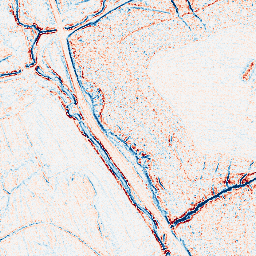
Category: edge_preserving
Decomposition family: bilateral
Decomposition parameters: d: 5
sigma_color: 100
sigma_space: 50
Upsampling method: sinc_blackman
Upsampling parameters: scale: 8
kernel_size: 16
Upsampling scale: 8